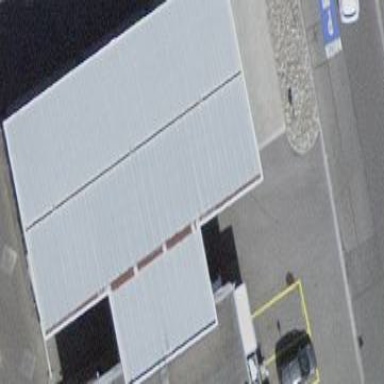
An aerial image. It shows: Building housing fuel station.